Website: macys
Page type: customer-info-address
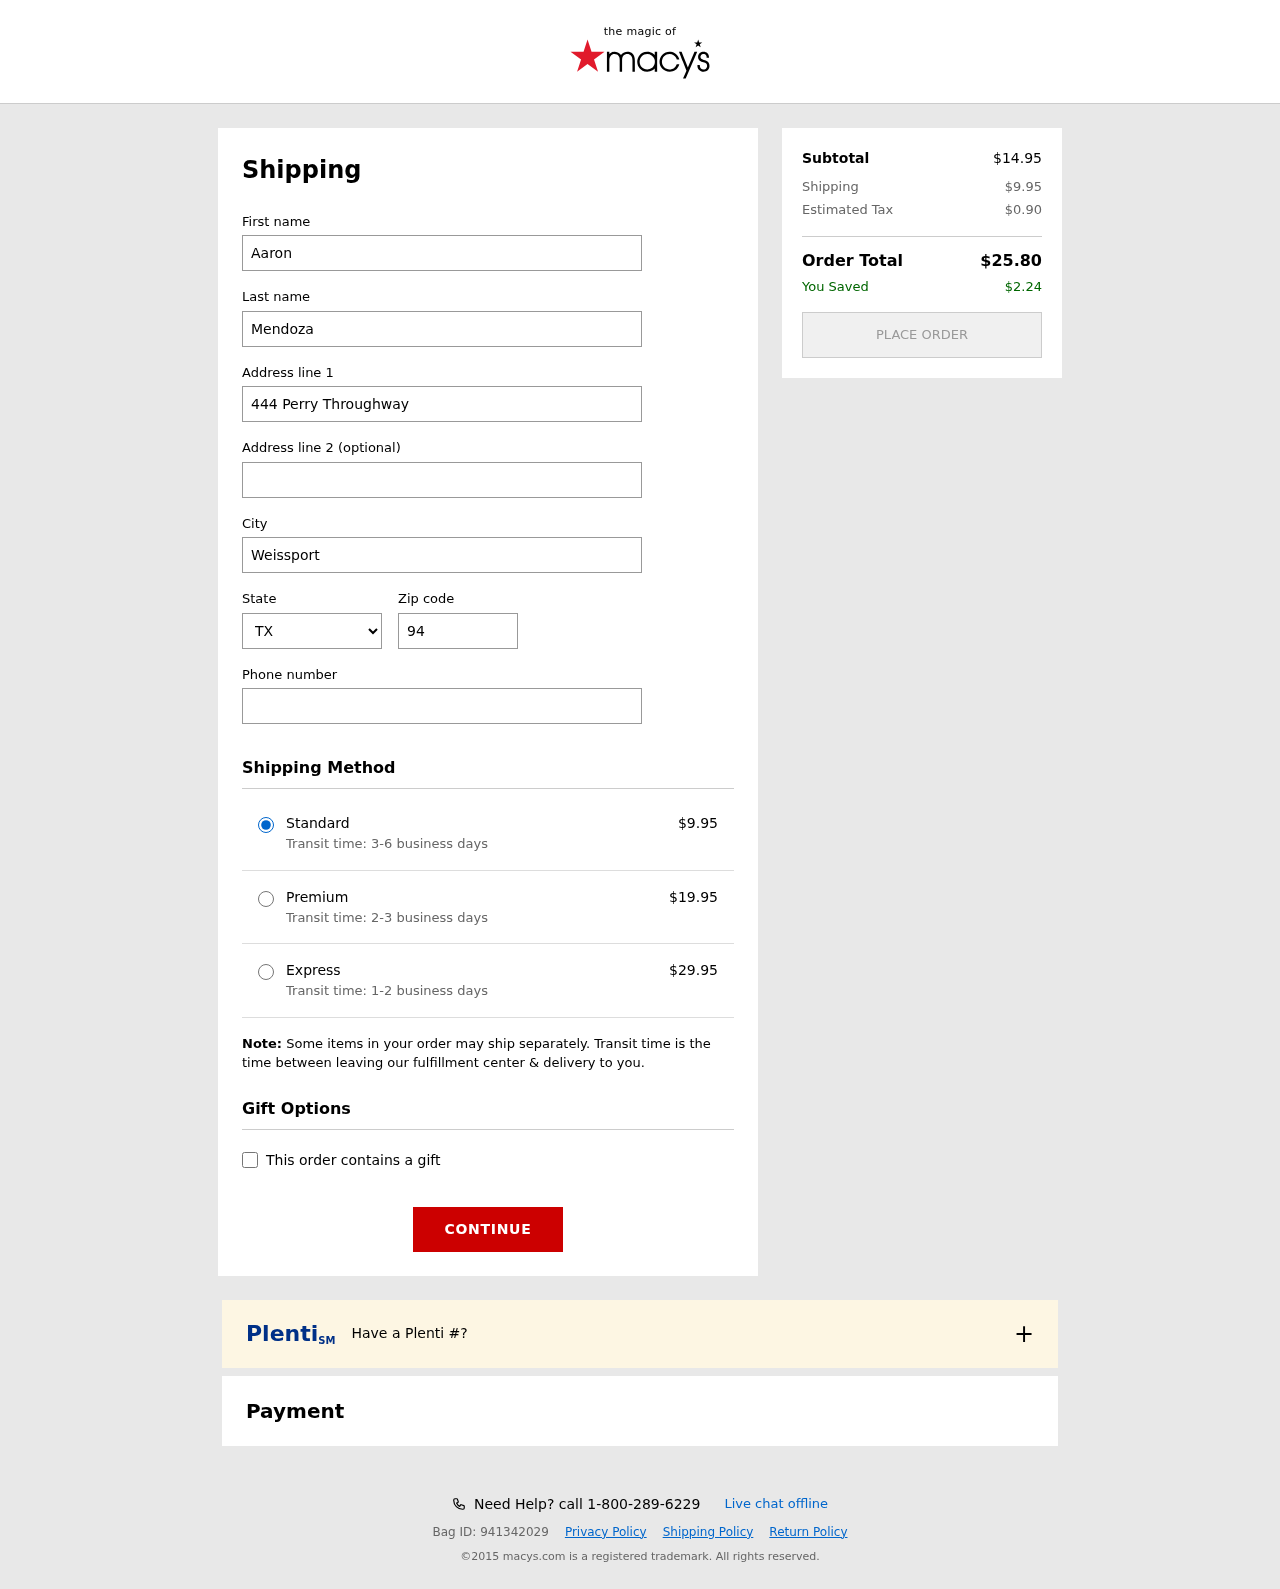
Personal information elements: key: PII_CITY
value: Weissport
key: PII_FIRSTNAME
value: Aaron
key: PII_LASTNAME
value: Mendoza
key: PII_PHONE
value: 6936951455
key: PII_POSTCODE
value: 94054
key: PII_STATE_ABBR
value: TX
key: PII_STREET
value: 444 Perry Throughway
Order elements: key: ORDER_SHIPPING_COST
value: $9.95
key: ORDER_SHIPPING_COST_PREMIUM
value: $19.95
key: ORDER_SHIPPING_COST_EXPRESS
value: $29.95
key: ORDER_SUBTOTAL
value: $14.95
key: ORDER_TAX
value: $0.90
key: ORDER_TOTAL
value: $25.80
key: ORDER_SAVINGS
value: $2.24